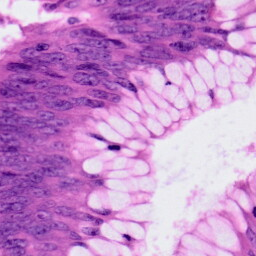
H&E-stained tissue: Colon